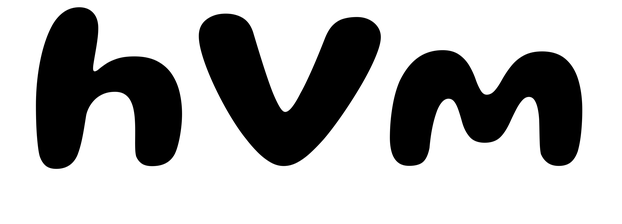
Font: Gluten_SemiBold